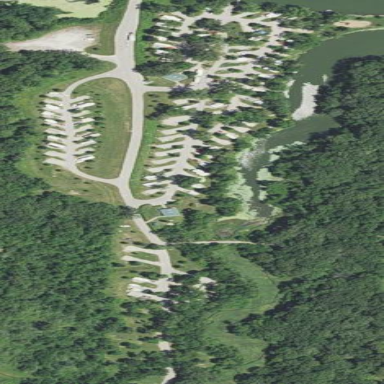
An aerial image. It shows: Camping site with tents and caravans.